Current action and preconditions to check: trajectory_clear

Your task: For each precondition in the list above, predict whether it will hold at this action.

Consider the current scene as observed from the mobile robot's camera, and analyze the predicted future states of all dynamic agents (e.g., people, animals, vehicles, or any moving entities) within the NEXT SECOND.

IMPORTANT: Only answer "very likely" if you are absolutely certain—based on strong, clear evidence—that a dynamic agent will violate the precondition in the predicted future state. Do NOT answer "very likely" for unlikely, ambiguous, or low-probability risks.

Ask yourself for each precondition: Is there a high probability, with clear and convincing evidence, that the predicted future states of any dynamic agent will interfere with the predicted future state of the currently executing action within the NEXT SECOND, causing that precondition to fail?

Assess the risk level based on these predictions. Use "likely" or "very likely" if motions create a clear risk of interference.

Use "neutral" or "improbable" if agents are nearby but their predicted paths are clearly diverging or non-conflicting.

Failure Risk Categories: "very improbable", "improbable", "neutral", "likely", "very likely"

Answer Format: Output ONLY the probability_of_failure value from these categories: "very improbable", "improbable", "neutral", "likely", "very likely"

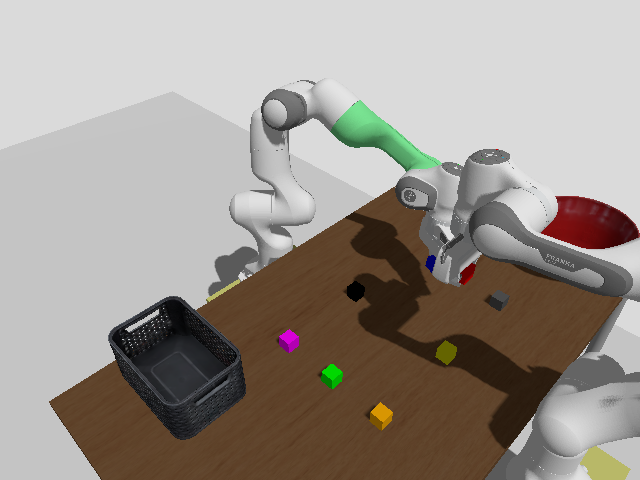

Answer: improbable